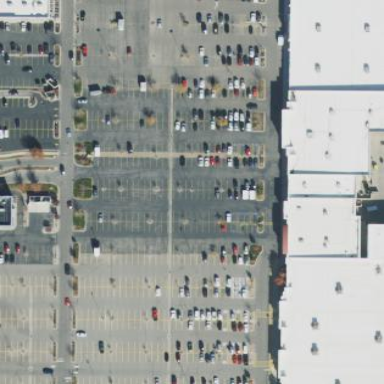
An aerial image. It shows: Retail area.